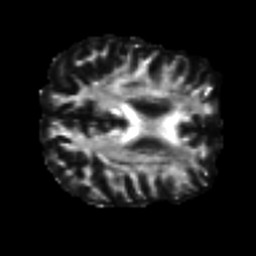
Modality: FA
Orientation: axial
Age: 38
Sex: male
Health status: healthy
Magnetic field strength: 3 T
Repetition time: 7 s
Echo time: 0.0926 s